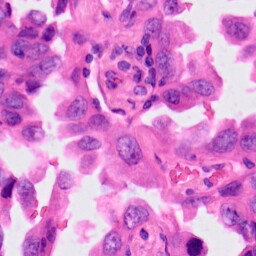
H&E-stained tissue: Lung